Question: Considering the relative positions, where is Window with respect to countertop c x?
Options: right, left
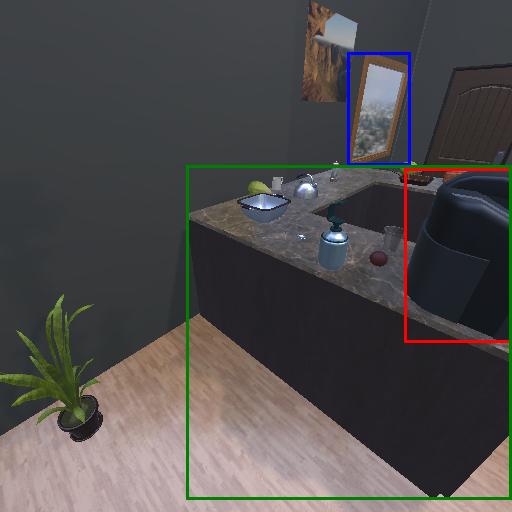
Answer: right